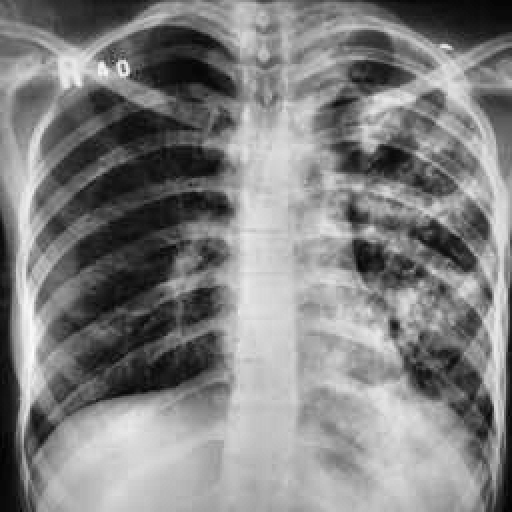
Finding: TUBERCULOSIS